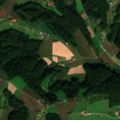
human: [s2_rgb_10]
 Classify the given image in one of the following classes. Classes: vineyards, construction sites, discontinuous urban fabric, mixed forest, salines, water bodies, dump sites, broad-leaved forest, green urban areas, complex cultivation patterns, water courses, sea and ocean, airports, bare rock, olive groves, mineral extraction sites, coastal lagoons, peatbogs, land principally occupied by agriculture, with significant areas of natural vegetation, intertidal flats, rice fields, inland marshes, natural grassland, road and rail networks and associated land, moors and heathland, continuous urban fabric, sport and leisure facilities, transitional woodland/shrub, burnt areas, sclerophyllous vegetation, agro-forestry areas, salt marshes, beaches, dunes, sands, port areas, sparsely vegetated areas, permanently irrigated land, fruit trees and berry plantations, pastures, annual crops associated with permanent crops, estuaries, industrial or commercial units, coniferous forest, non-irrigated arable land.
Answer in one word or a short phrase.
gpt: non-irrigated arable land, complex cultivation patterns, land principally occupied by agriculture, with significant areas of natural vegetation, broad-leaved forest